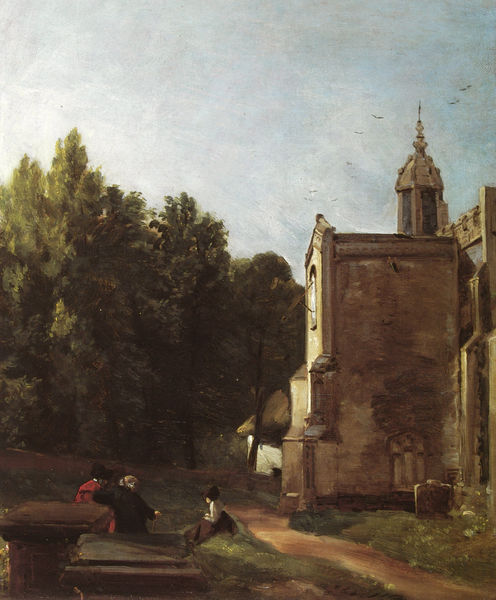
Titel: The Church Porch, East Bergholt
Künstler: John Constable
Standort: London
Institution: Tate Gallery
Schlagwörter: baum, blau, gemälde, himmel, laub, mann, schatten, vogel, weiß, wolken, bäume, frauen, grün, kirchturm, landschaft, menschen, mädchen, ocker, sitzen, braun, fenster, frau, hut, laterne, licht, männer, rücken, schwarz, säule, tisch, gebäude, gras, haus, rot, schloss, weg, wiese, beige, gesellschaft, gespräch, malerei, jacke, architektur, bluse, mensch, sockel, stein, steine, trauer, öl, natur, vögel, hütte, kirche, pfad, sonne, land, figur, realismus, drei, familie, kind, klassizismus, england, tal, wald, turm, garten, ruhe, liegen, fassade, genrebild, naturalismus, alter mann, mauer, landschaftsmalerei, wolkenlos, idylle, pause, picknick, rast, bank, figuren, romantik, ölgemälde, staffage, glanz, glatze, uhr, tor, zinnen, waldrand, erker, stütze, glockenturm, kloster, spaziergang, idyll, friedhof, gemäuer, portal, grab, malerisch, romantisch, laubwald, priester, kapelle, mönch, rückgebäude, landpartie, basis, klassik, weise, kirsche, nauer, klassisch, basilika, strebepfeiler, rückfigur, grabstein, mernschen, furche, grabplatte, landschaftsgemälde, vermauert, baumblätter, kirchweg, krichweg, strepepfeiler